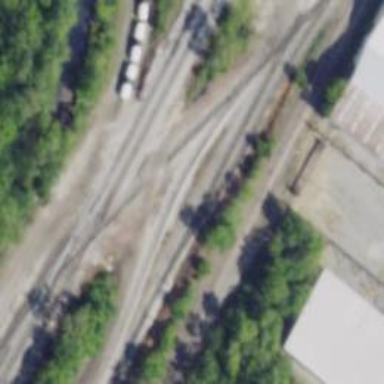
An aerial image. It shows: Railway yard in service.